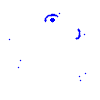
Particle: electron